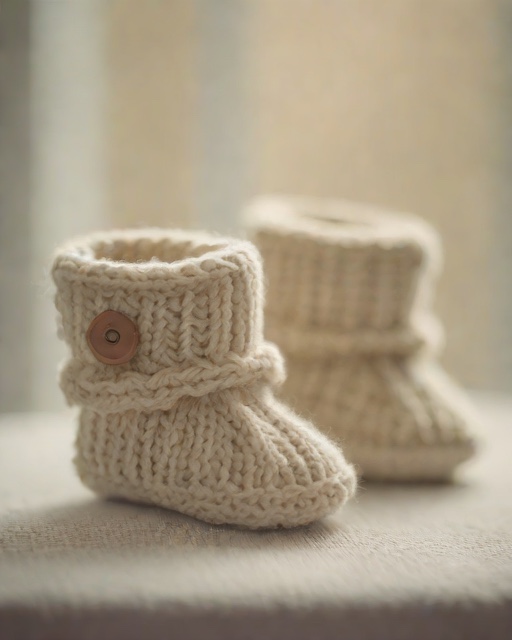
Category: New Baby